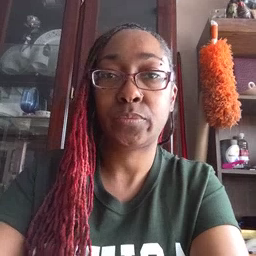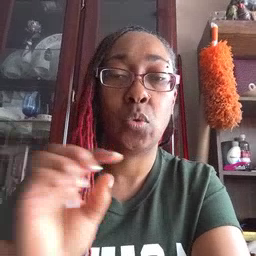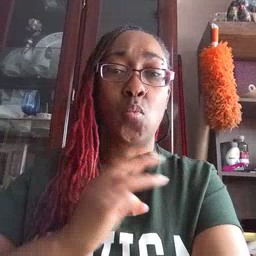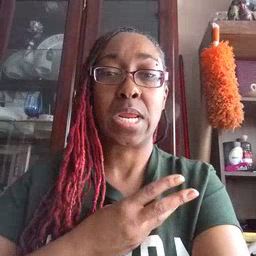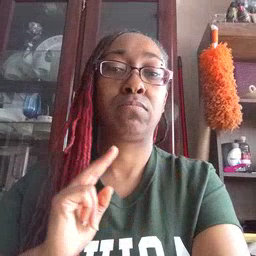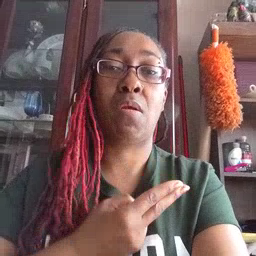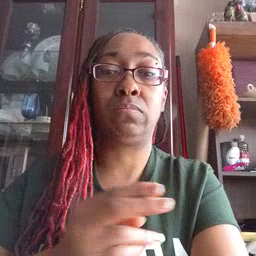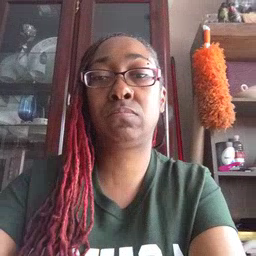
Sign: weus